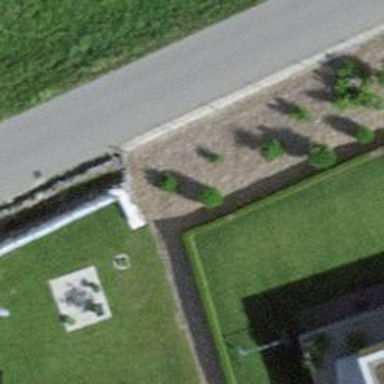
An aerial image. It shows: Hedge acting as barrier.